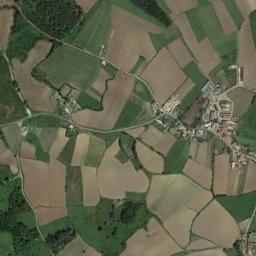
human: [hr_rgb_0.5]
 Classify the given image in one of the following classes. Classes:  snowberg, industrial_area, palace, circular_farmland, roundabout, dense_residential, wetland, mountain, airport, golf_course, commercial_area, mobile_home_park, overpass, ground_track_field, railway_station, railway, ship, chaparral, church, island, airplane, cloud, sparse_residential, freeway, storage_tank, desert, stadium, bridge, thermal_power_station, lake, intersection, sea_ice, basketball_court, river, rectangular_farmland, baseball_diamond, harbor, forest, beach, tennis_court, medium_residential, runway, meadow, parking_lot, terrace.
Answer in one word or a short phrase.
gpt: rectangular_farmland